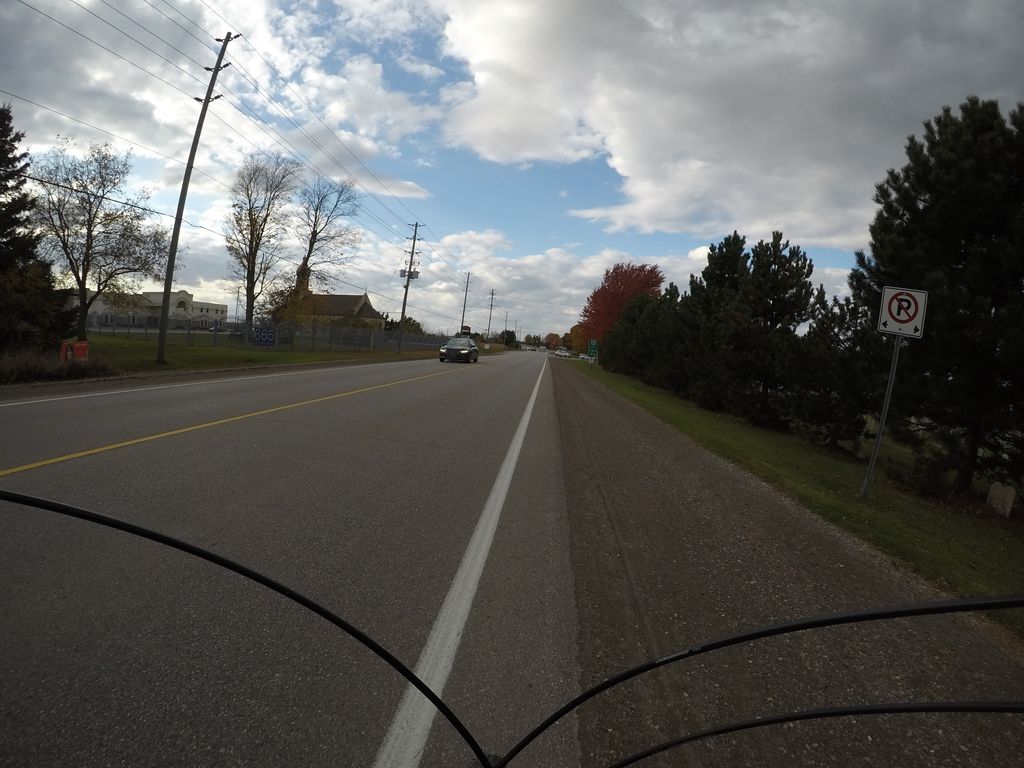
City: kitchener-waterloo